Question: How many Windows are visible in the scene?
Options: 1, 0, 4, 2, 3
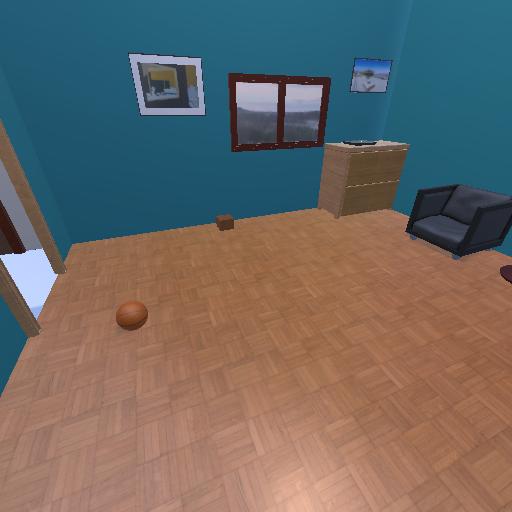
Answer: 1